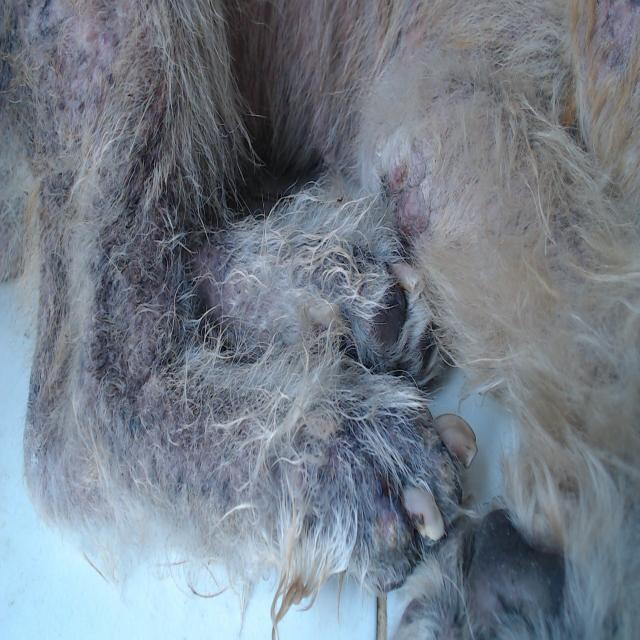
Canine demodicosis (Demodex mange) — caused by Demodex canis mites. Presents with alopecia, follicular papules, pustules, and comedones. Often localized on face and forelimbs.